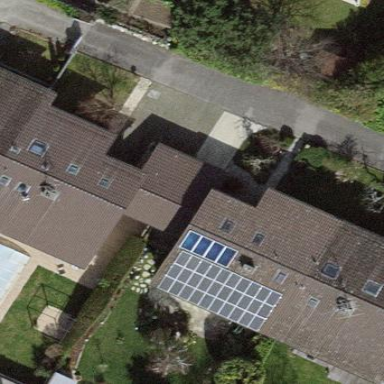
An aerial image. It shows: View of roof of building.